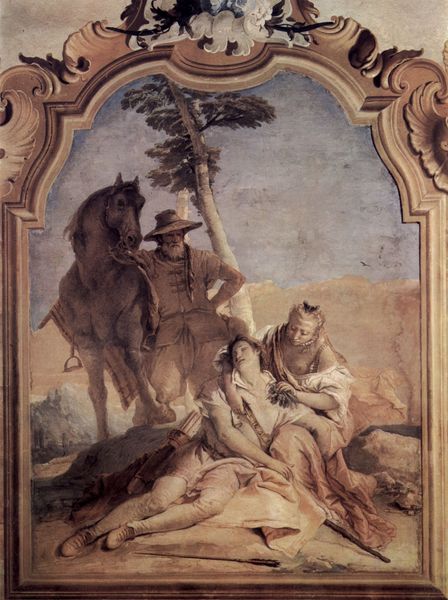
Titel: Angelica, in Begleitung eines Hirten, pflegt Medorus mit Kräutern
Künstler: Giovanni Battista Tiepolo
Standort: Vicenza
Institution: Villa Valmarana
Schlagwörter: baum, berg, blau, blätter, dunkel, felsen, gemälde, himmel, kopf, mann, schatten, weiß, wunde, frauen, gelb, landschaft, menschen, ocker, sand, äste, braun, brust, busen, frau, geschwungen, hell, holz, hut, kleid, licht, männer, stützen, szene, blick, tuch, beige, alt, bart, hose, jacke, wand, alte, arm, barock, falten, gesicht, halten, rahmen, stehen, stein, steine, tod, tot, trauer, bild, blicken, öl, ast, horizont, natur, stamm, strauch, busch, sonne, gewand, haare, sitzend, stehend, stoffe, drei, mutter, rokoko, schräg, pferd, reiter, stock, beine, steigbügel, bein, bilderrahmen, liegen, ruhen, venedig, schuhe, berge, fels, hitze, sahara, wüste, abstufungen, farbe, monochrom, wolkenlos, pause, rast, lehnen, unglück, verzierung, junge, liegend, oase, krank, hauswand, liegende, schwert, verletzt, allegorie, mythologie, verziert, schoss, jüngling, kiefer, sterben, kranker, ross, hilfe, nüstern, unfall, bleich, speer, fresko, haarschleife, wandbild, alte frau, erschöpft, verletzung, grautöne, ohnmacht, köcher, gefallen, fresco, diana, pfeile, verwundeter, sterbend, abstieg, tiepolo, verletzter, boucher, beinkleid, greuze, rahme, farbtöne, erste hilfe, schwäche, fofo, mannvollbart, rioss, sahare, lüftelmalerei